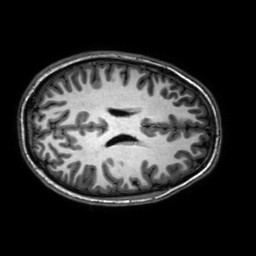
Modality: T1w
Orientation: axial
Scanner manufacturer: philips
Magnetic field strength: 3 T
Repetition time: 0.0096 s
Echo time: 0.0046 s